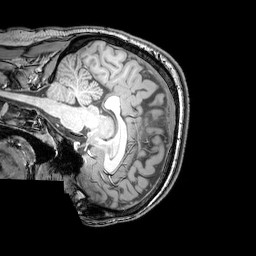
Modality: T1w
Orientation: sagittal
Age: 26
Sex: male
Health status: healthy
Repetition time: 0.081 s
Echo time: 0.037 s